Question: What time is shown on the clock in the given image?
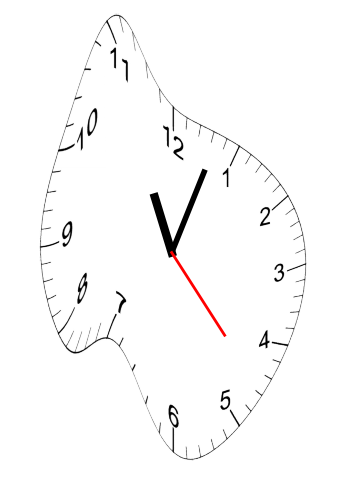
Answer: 11:03:23